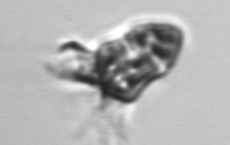
Label: Strombidium_inclinatum